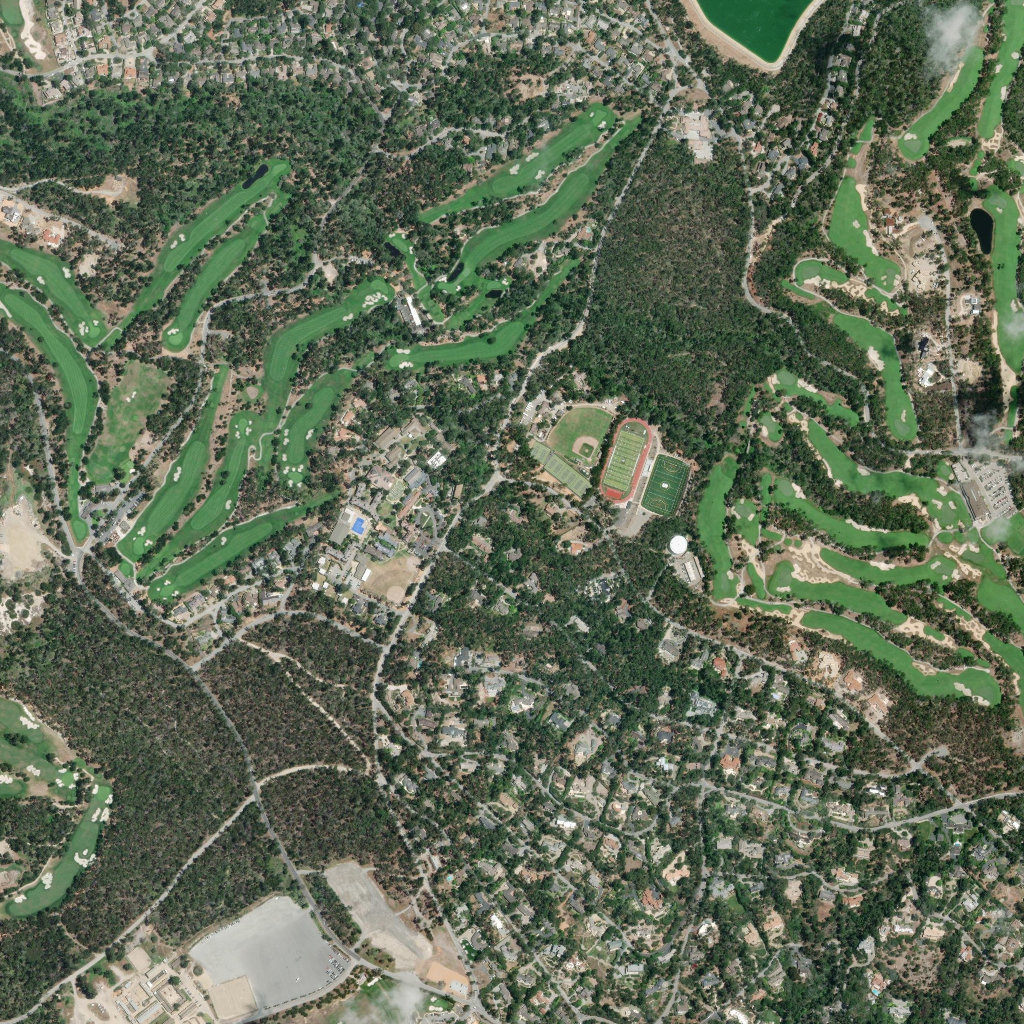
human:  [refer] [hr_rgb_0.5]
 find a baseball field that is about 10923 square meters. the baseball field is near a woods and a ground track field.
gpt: <box>[[53, 38, 60, 45, 0]]</box>